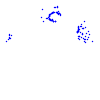
Particle: proton